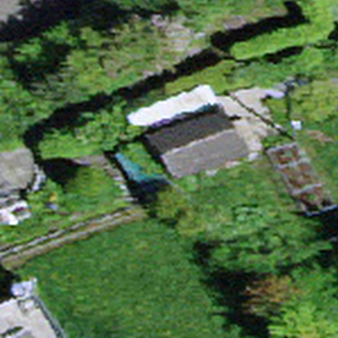
Label: other